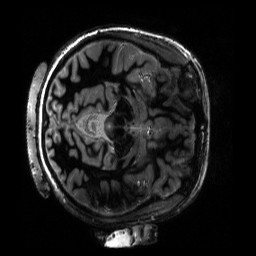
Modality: T1w
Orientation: axial
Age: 25
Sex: female
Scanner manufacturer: siemens
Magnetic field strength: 6.98 T
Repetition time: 4.5 s
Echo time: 0.00337 s